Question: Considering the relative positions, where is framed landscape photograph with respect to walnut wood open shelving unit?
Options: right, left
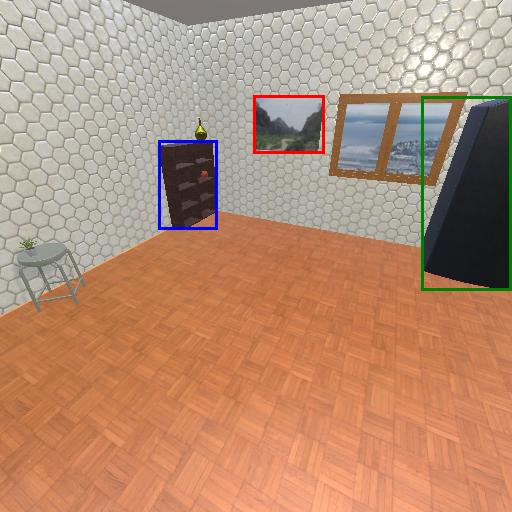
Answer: right